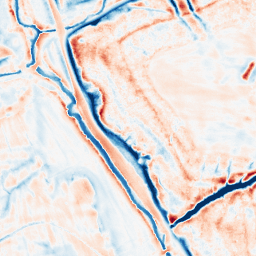
Category: edge_preserving
Decomposition family: bilateral
Decomposition parameters: d: 21
sigma_color: 100
sigma_space: 100
Upsampling method: sinc_hamming
Upsampling parameters: scale: 8
kernel_size: 16
Upsampling scale: 8